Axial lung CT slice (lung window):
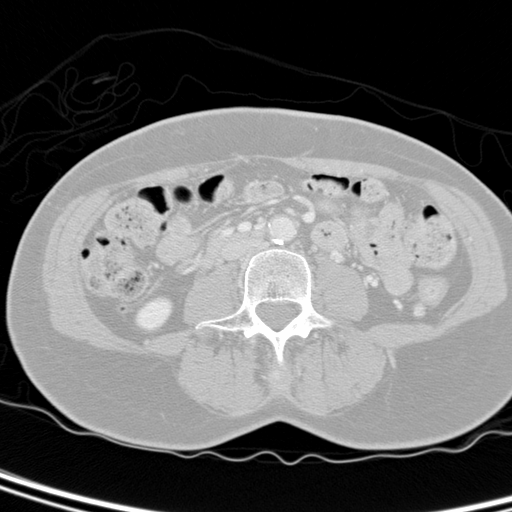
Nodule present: no